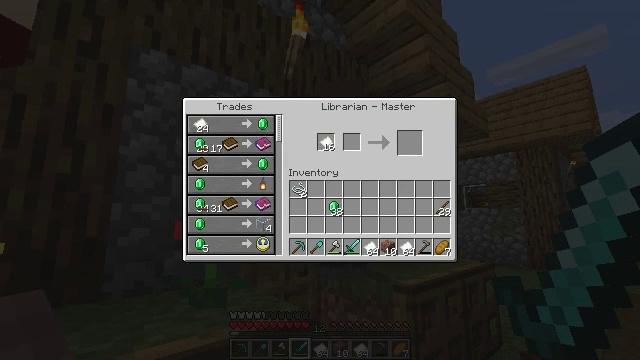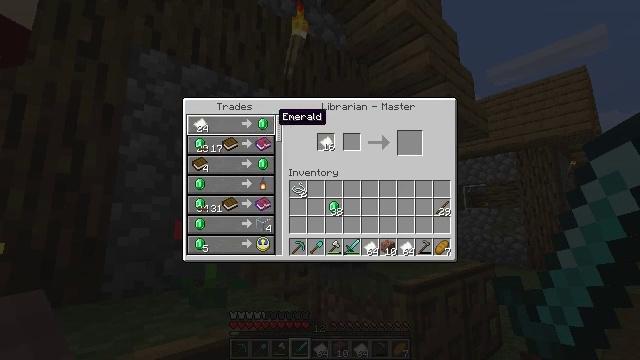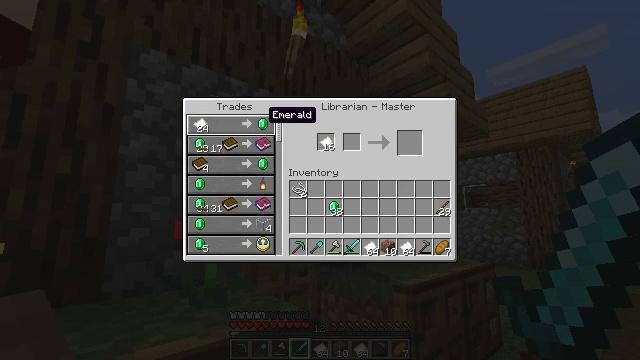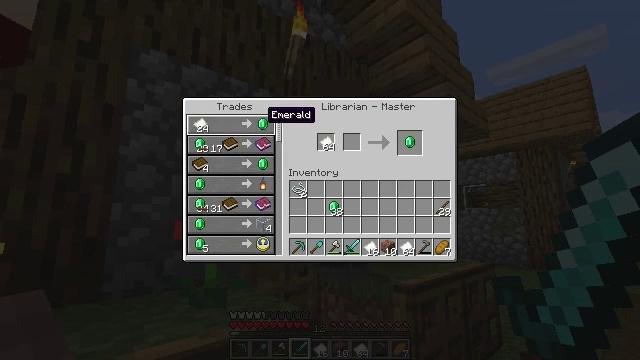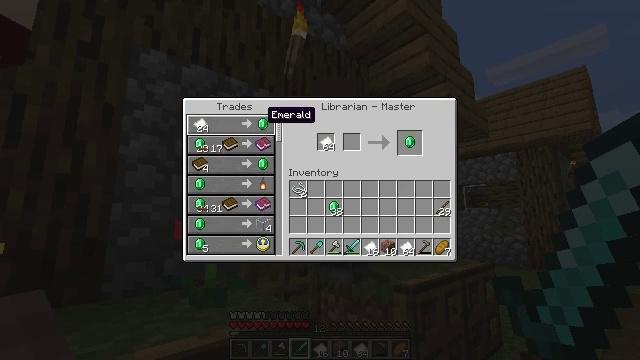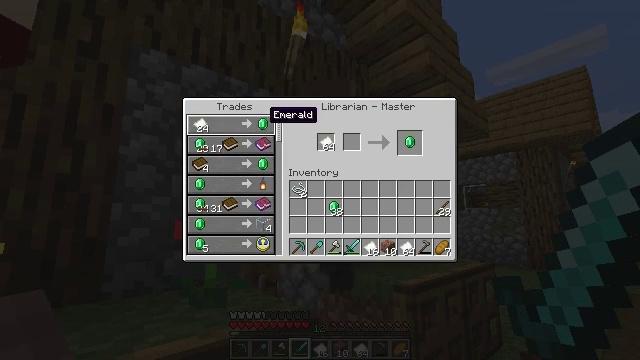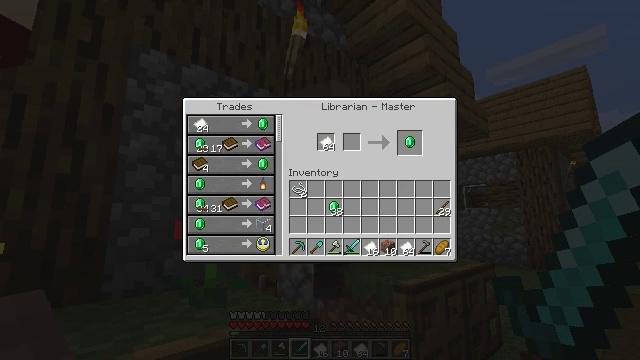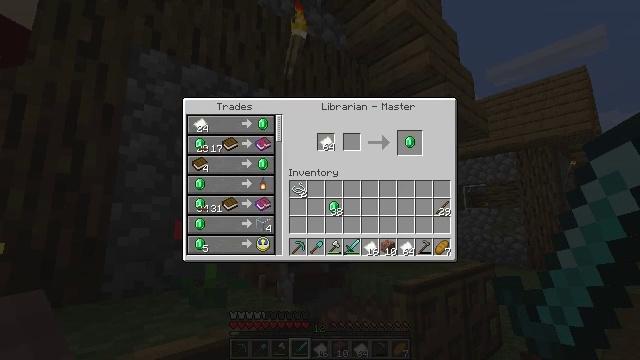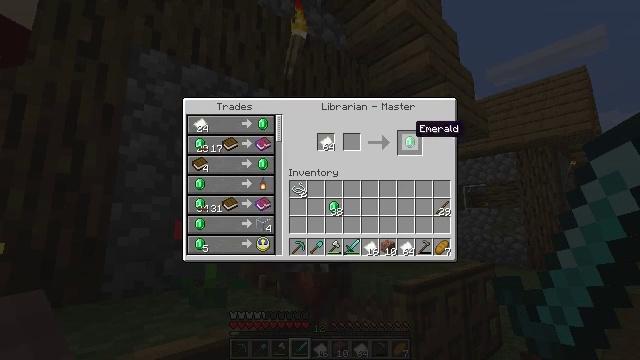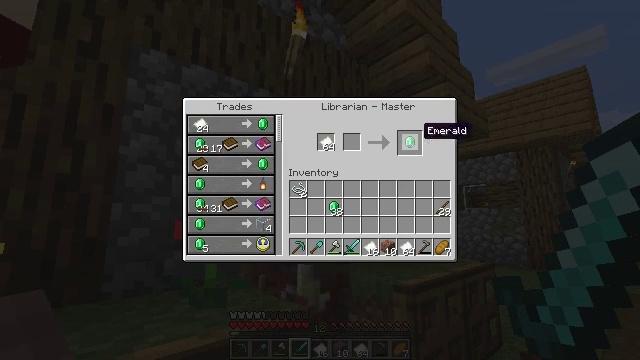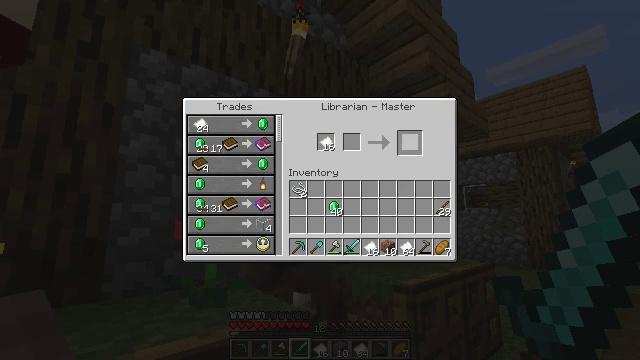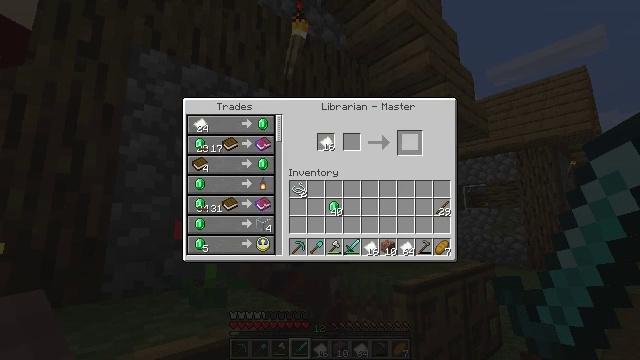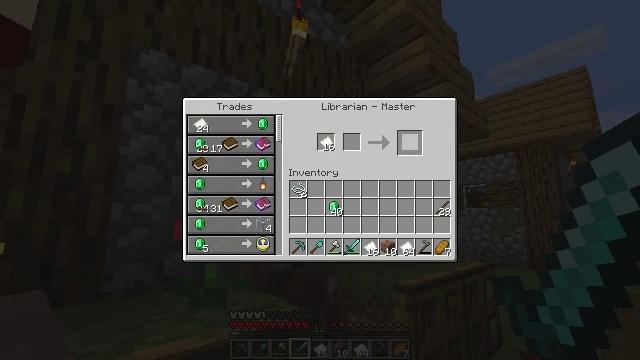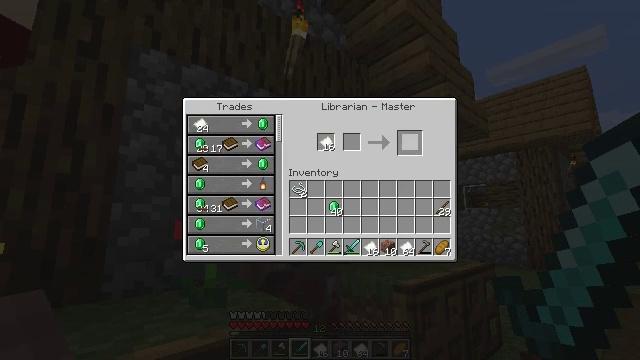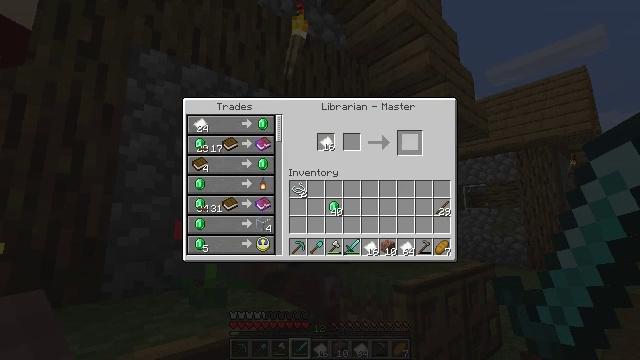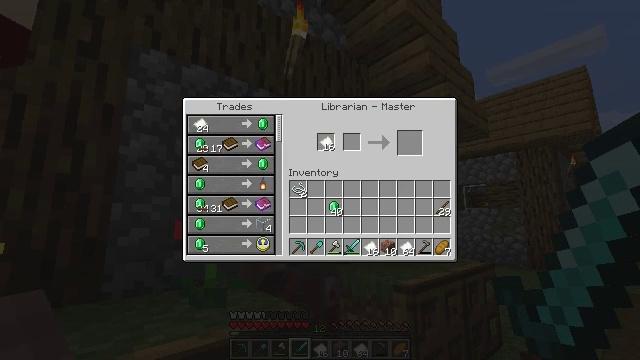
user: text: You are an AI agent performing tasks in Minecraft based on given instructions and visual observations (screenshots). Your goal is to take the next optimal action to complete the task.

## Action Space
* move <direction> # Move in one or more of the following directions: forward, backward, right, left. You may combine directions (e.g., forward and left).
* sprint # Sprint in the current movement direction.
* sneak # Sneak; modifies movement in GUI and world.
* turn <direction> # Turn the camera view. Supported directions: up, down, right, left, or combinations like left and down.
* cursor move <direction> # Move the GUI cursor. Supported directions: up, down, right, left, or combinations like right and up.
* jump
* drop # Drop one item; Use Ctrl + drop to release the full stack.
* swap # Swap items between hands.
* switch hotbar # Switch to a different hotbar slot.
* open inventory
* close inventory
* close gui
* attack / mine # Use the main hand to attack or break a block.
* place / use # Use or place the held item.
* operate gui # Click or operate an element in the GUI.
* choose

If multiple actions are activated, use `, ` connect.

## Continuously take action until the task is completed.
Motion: motion action
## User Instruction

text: Use a crafting table to create an emerald.
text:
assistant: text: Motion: sneak, cursor move left
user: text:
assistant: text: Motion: sneak, cursor move left
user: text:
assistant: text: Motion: sneak, operate gui
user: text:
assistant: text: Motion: sneak, operate gui
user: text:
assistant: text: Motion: sneak
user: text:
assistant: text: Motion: sneak, cursor move right
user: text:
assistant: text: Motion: sneak, cursor move right
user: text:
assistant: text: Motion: sneak, cursor move right
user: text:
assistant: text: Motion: sneak, cursor move right
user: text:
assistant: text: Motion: sneak, operate gui
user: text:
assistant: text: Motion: sneak, operate gui
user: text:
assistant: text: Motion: sneak, operate gui
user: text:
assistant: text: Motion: sneak
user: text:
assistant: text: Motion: sneak, cursor move left
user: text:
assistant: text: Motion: sneak, cursor move left
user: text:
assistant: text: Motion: sneak, cursor move left
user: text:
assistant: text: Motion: sneak, cursor move left
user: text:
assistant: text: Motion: sneak, cursor move left
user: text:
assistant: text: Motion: sneak, operate gui
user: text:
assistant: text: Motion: sneak, operate gui
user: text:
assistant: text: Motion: sneak, operate gui
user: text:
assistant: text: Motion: sneak, cursor move right
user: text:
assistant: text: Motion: sneak, cursor move right
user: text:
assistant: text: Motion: sneak, cursor move right
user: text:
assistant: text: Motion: sneak, cursor move right
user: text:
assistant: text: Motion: sneak, cursor move right
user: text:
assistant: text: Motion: sneak
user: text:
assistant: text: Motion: sneak
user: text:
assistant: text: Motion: sneak, operate gui
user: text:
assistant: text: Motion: sneak, operate gui